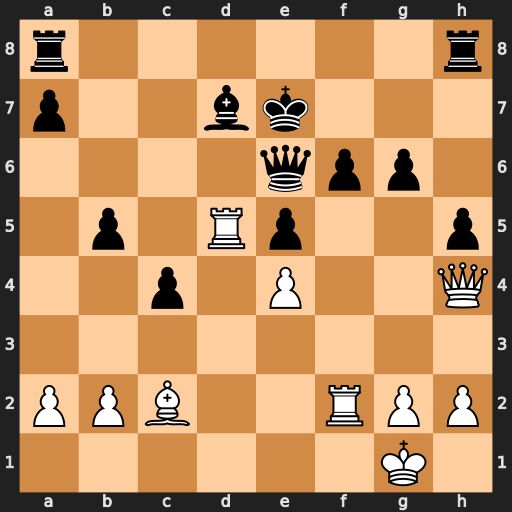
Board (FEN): r6r/p2bk3/4qpp1/1p1Rp2p/2p1P2Q/8/PPB2RPP/6K1
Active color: w
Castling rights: -
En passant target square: -
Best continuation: Rxf6 Qxf6 Rxd7+ Kxd7 Qxf6